Question: Having border-radius issues on iPad(3.2), iPad 2 (4.3.2).
Here's the code:
'''
.articles .post .left img{
width:100%;
border-radius: 0 0 100% 0;
-moz-border-radius: 0 0 100% 0;
-khtml-border-radius: 0 0 100% 0;
-webkit-transition: border-radius 1s;
transition-delay: 0.1s;
transition-duration: 0.5s;
transition-property: all;
transition-timing-function: ease;
}
'''
And this is the result I'm getting:

Any ideas on how to get the desired result I'm after?
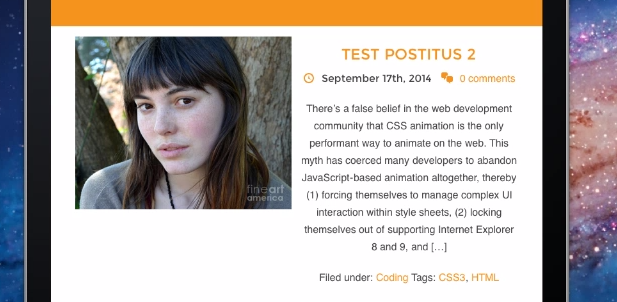
Answer: Try adding
'''
-webkit-border-radius: 0 0 100% 0;
'''
As Safari on IOS5 needs that to render border radius.